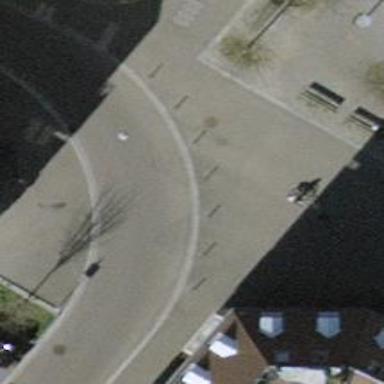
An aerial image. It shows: Bollard barrier.